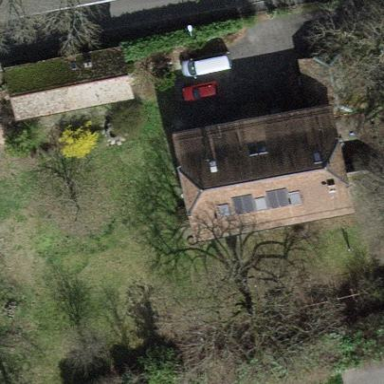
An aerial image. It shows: Garden enclosed by fence.